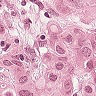
Metastatic tissue present: yes